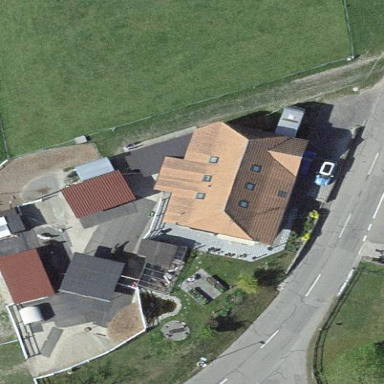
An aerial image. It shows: Farm building.